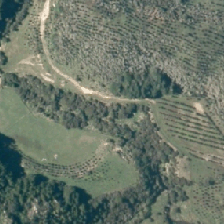
Land cover: grose_broom